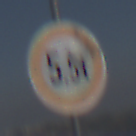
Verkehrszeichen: TatsaechlicheMasse
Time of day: Midday
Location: Outdoor (Nature)
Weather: PartlyCloudy
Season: NotSpecified
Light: Natural